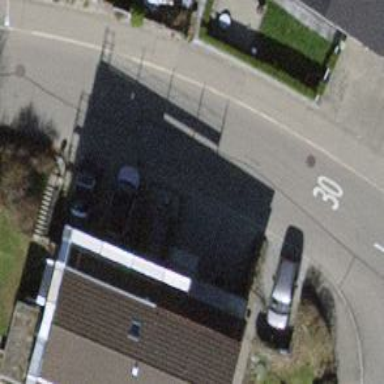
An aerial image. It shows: Bus stop with platform for public transport.